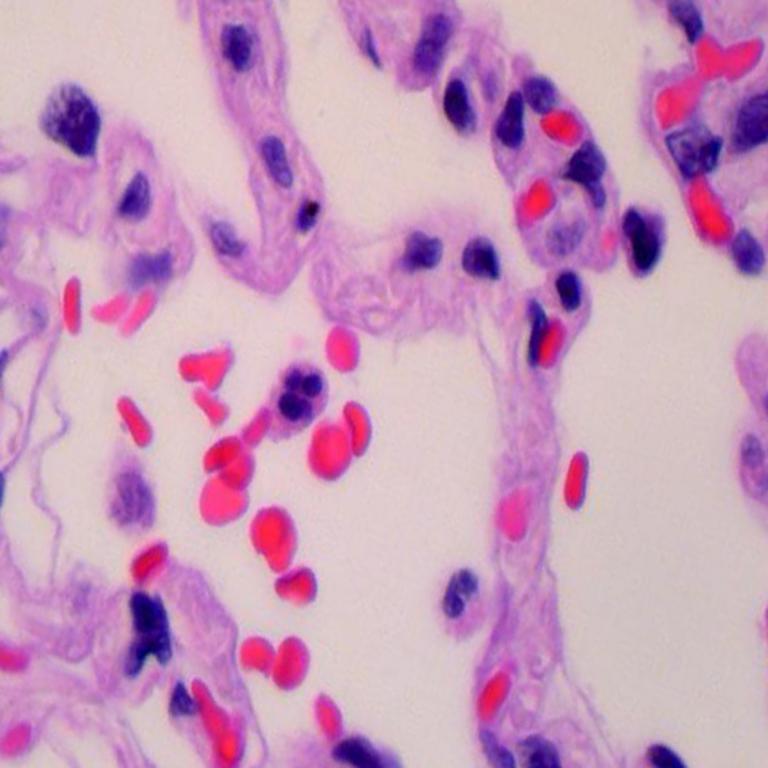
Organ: lung
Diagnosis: benign